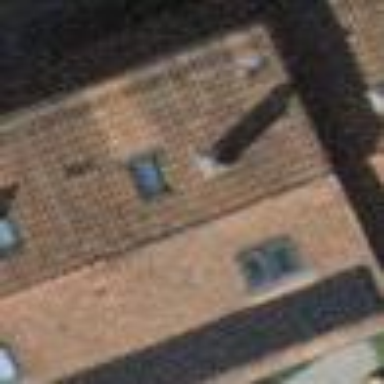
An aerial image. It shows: Beige house with gabled roof covered in roof tiles of orangered color. The roof is oriented across the building.